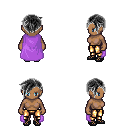
a pixel art fantasy rpg character, female body template, human, dark skin, lavender cape, gold greaves, gray pixie cut hairstyle, ghillies, four views (front, back, left, right), 2x2 character sprite sheet, small pixel art, hard edges, no anti-aliasing